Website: macys
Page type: customer-info-address
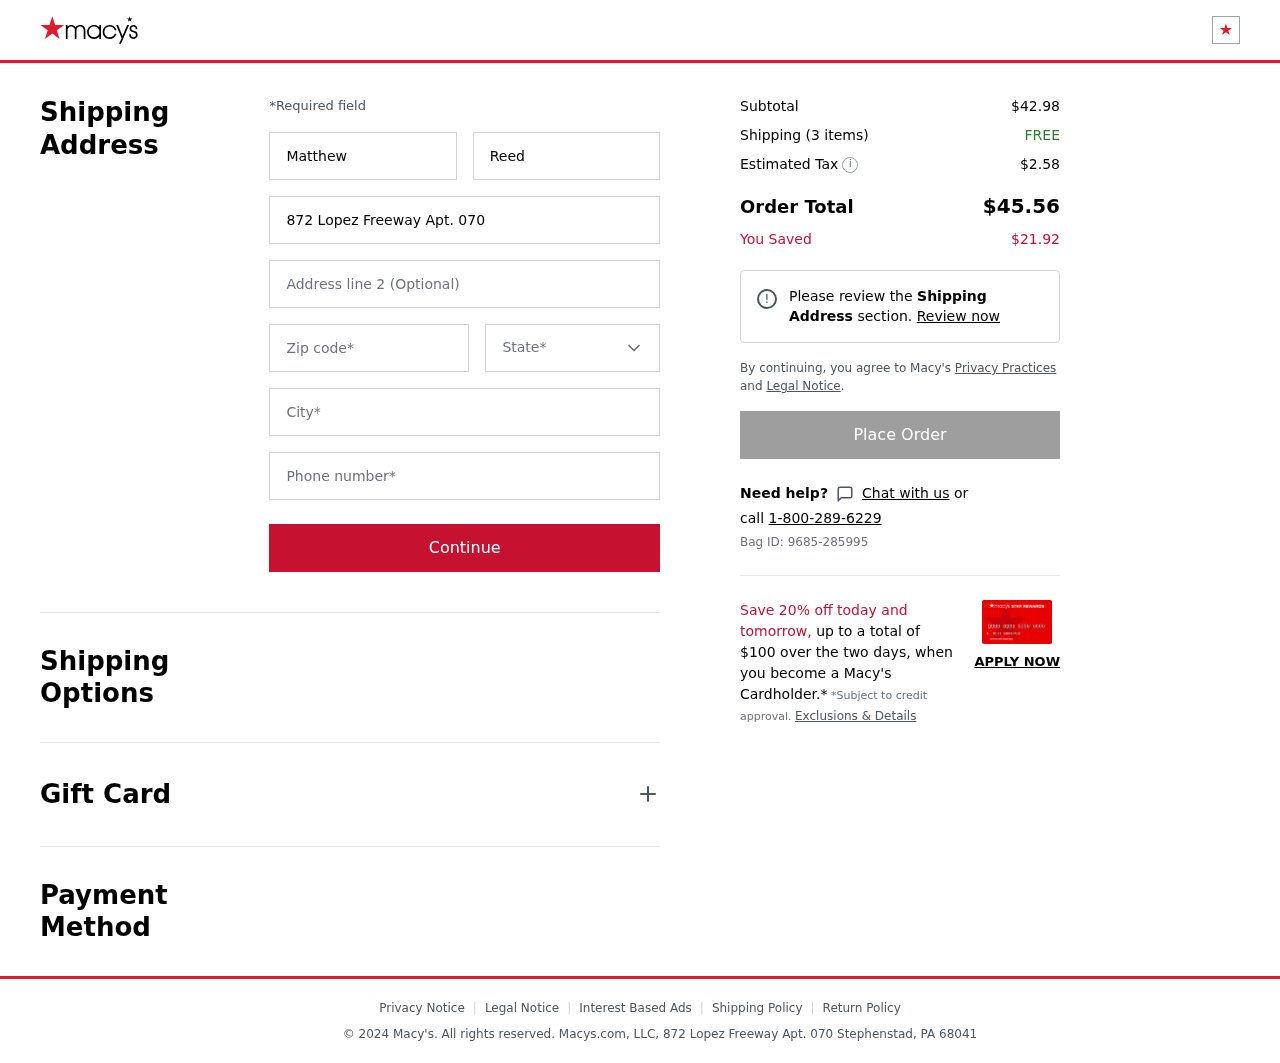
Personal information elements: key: PII_CITY
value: Stephenstad
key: PII_FIRSTNAME
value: Matthew
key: PII_LASTNAME
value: Reed
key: PII_PHONE
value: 5389823979
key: PII_POSTCODE
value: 68041
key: PII_STATE
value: Pennsylvania
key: PII_STREET
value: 872 Lopez Freeway Apt. 070
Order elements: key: ORDER_SUBTOTAL
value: $42.98
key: ORDER_NUM_ITEMS
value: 3
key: ORDER_SHIPPING_COST
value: FREE
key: ORDER_TAX
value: $2.58
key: ORDER_TOTAL
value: $45.56
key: ORDER_SAVINGS
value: $21.92
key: ORDER_BAG_ID
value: Bag ID: 9685-285995